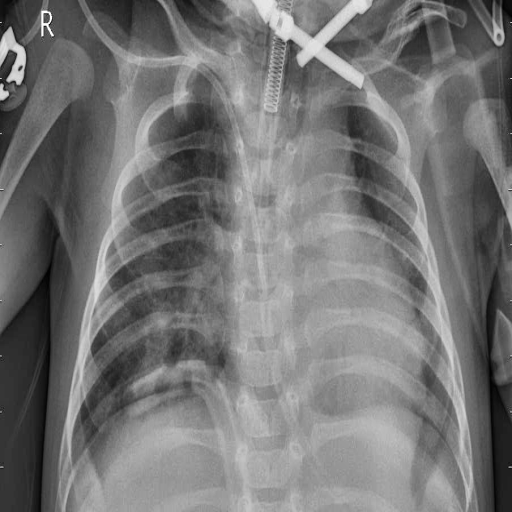
Finding: PNEUMONIA